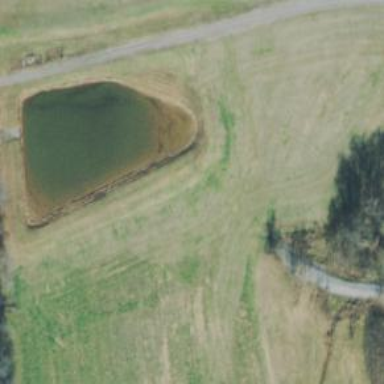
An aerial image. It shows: Stormwater retention pond with water.